Question: I create new "Window-Based" project in xCode and a subclass of UIViewController name Main View, colour MainView with blue. In My App Delegate i have method:
'''
- (void)applicationDidFinishLaunching:(UIApplication *)application {
// Override point for customization after application launch
mainViewController = [[MainView alloc] init]; // mainView is a subclass of UIViewController and be declared in AppDelegate interface.
[window addSubview:mainViewController.view];
//[window addSubview:navController.view];
[window makeKeyAndVisible];
}
'''
My MainView loaded into Window but it have clearance (image bellow). Anybody can help me to fix it :(

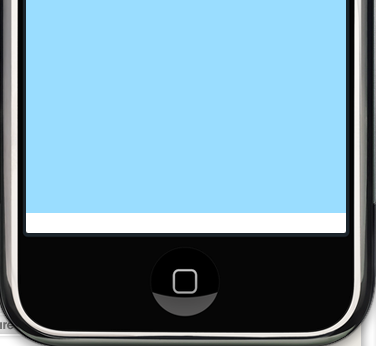
Answer: It would seem your problem has something to do with the status bar. If you were to get a measurement of that white space I'd put my money on height being 20 pixels.
Is it possible you have a view that is over or under compensating for a status bar that it think may/may not be visible?